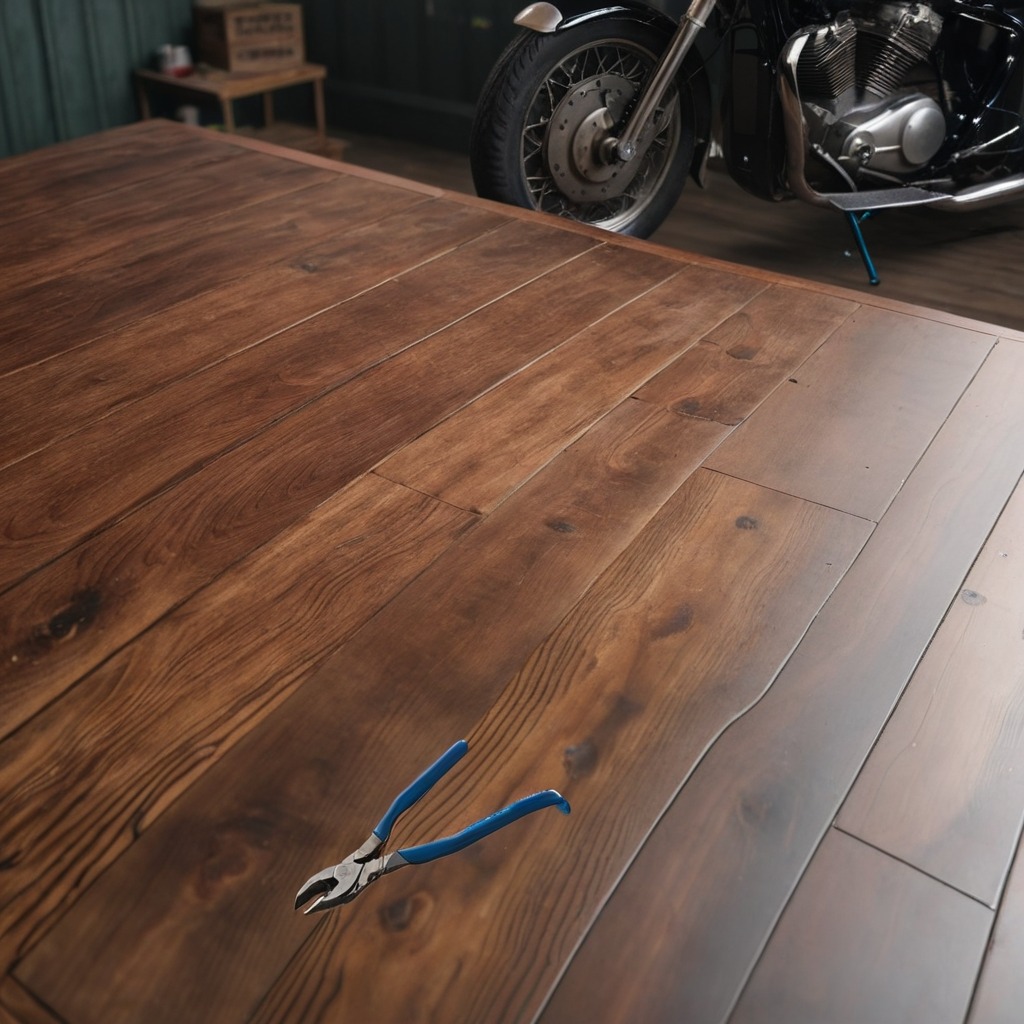
A plier is lying on the wooden table in the vintage motorcycle garage.